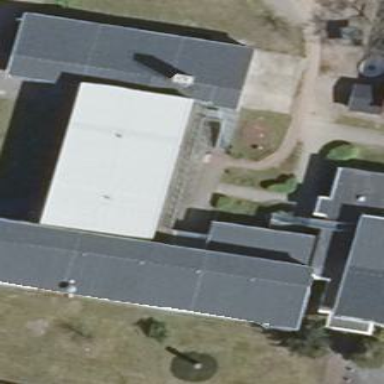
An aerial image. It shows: School building.